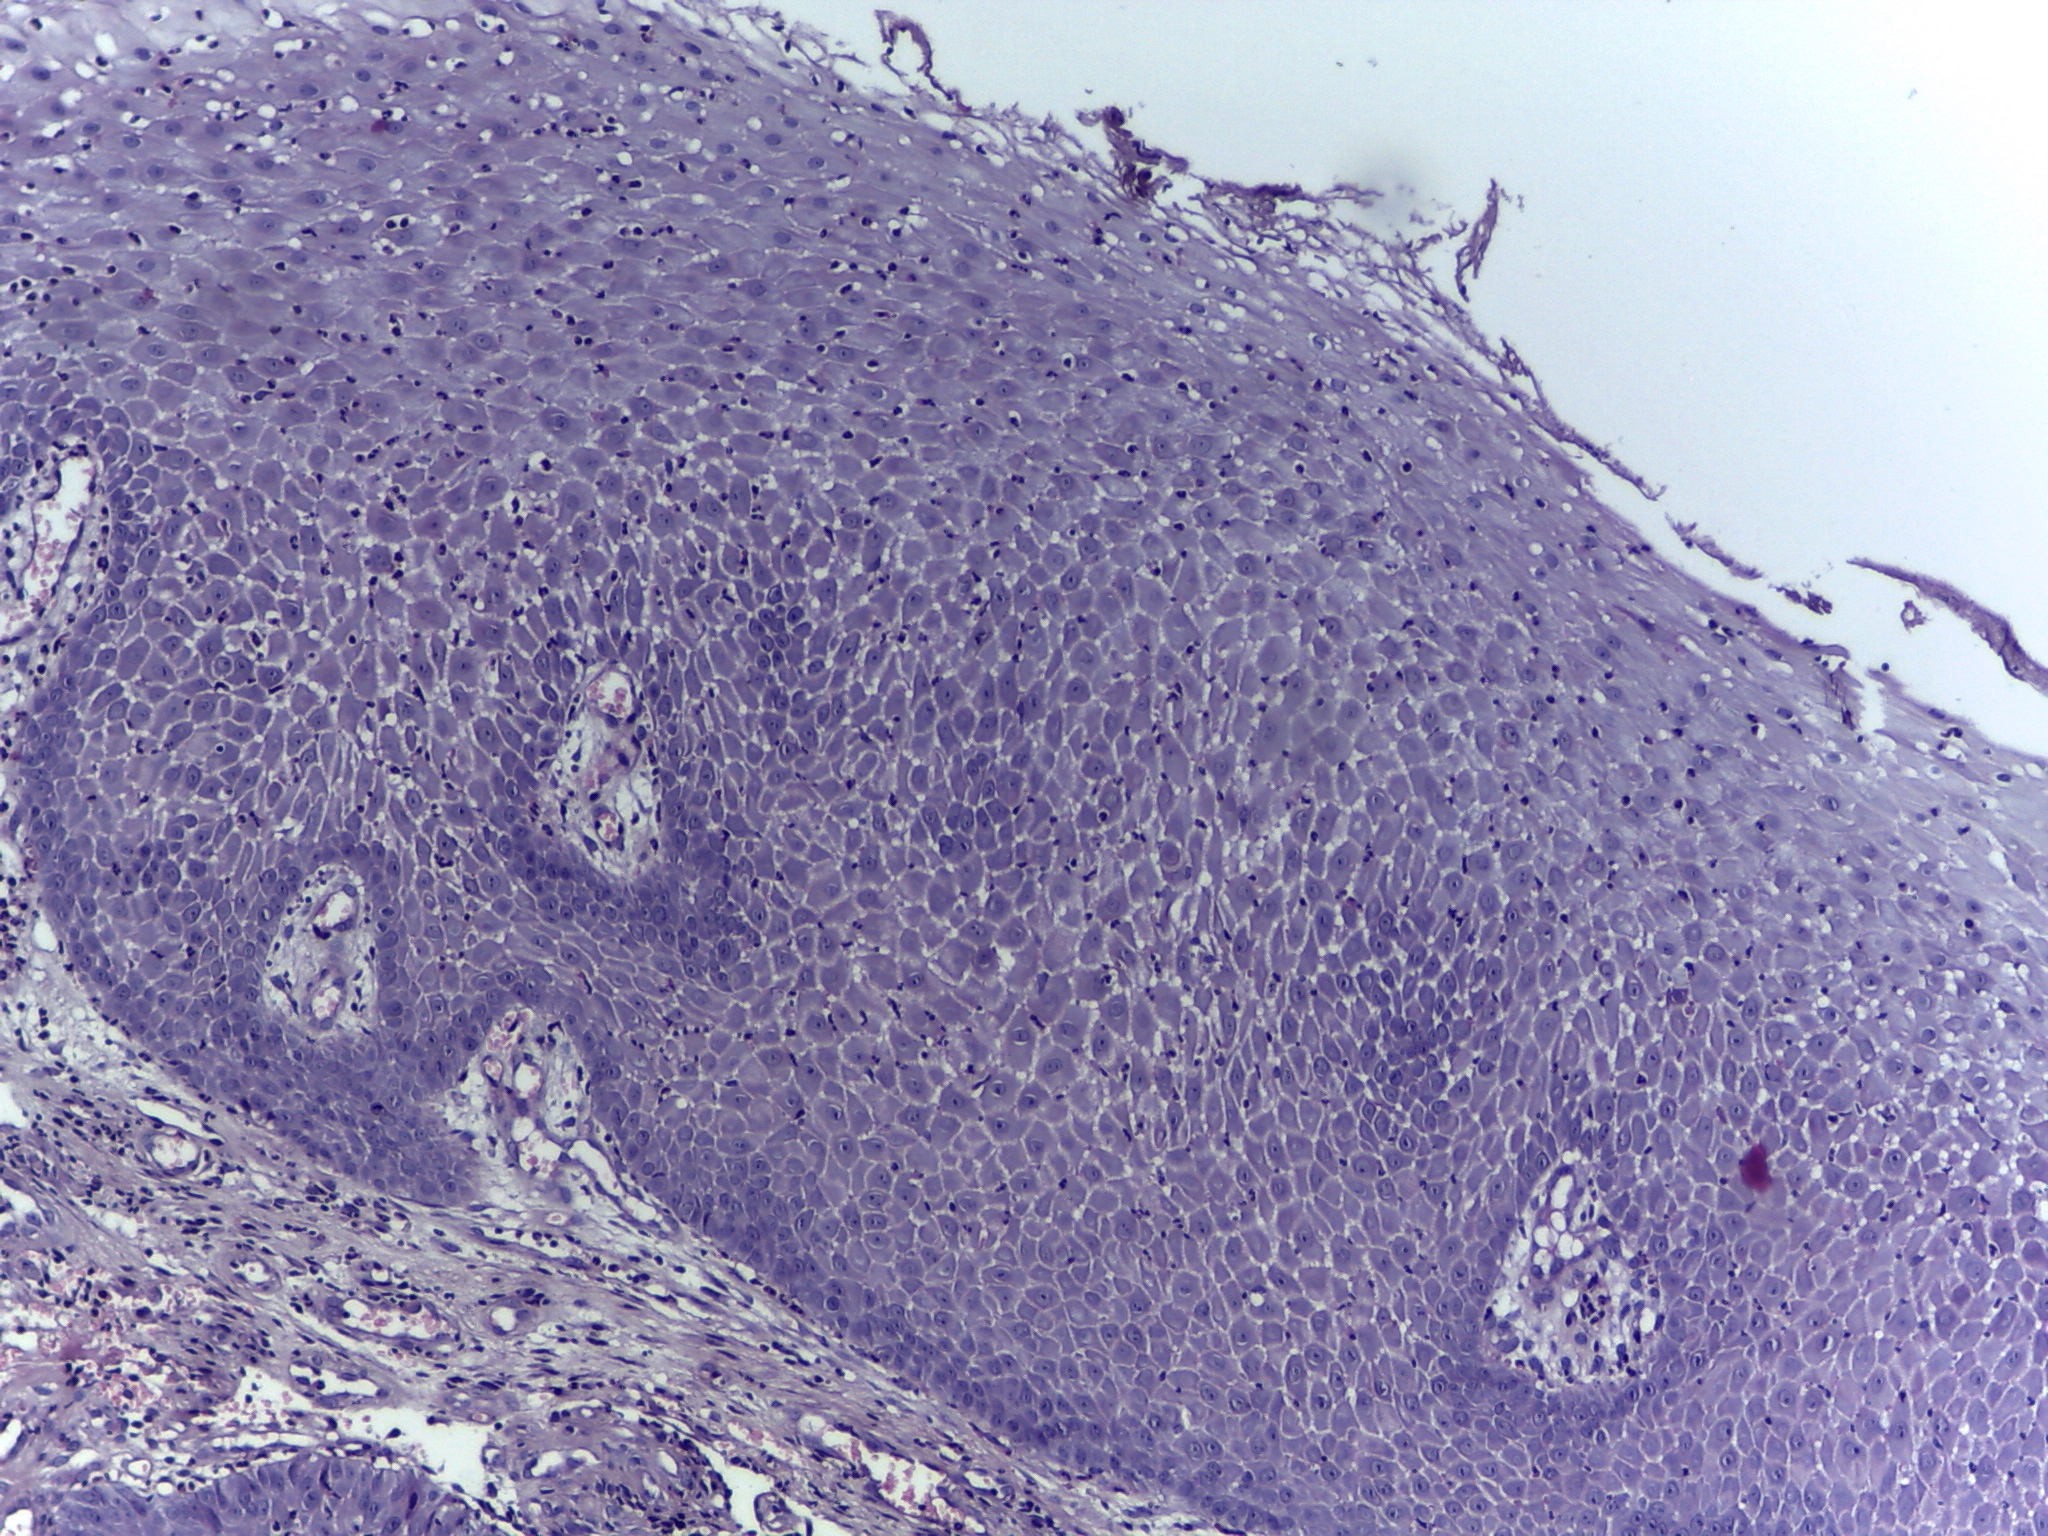
Diagnosis: OSCC